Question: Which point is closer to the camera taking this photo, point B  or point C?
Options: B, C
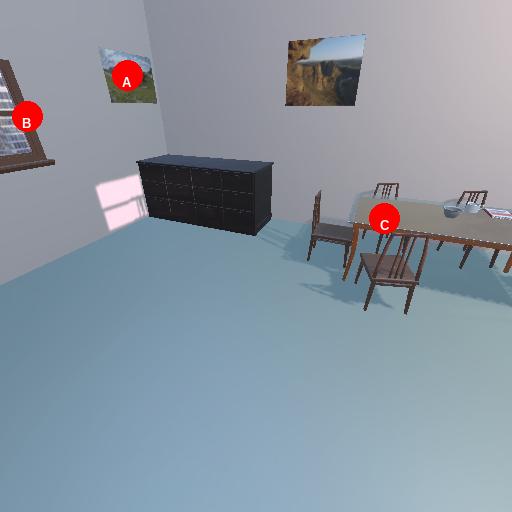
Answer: B